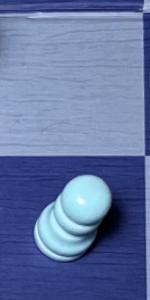
Label: Pawn_White